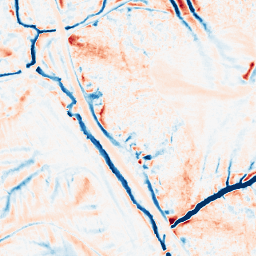
Category: edge_preserving
Decomposition family: median
Decomposition parameters: size: 15
Upsampling method: cubic_mitchell
Upsampling parameters: scale: 2
Upsampling scale: 2